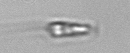
Label: Chaetoceros_throndsenii